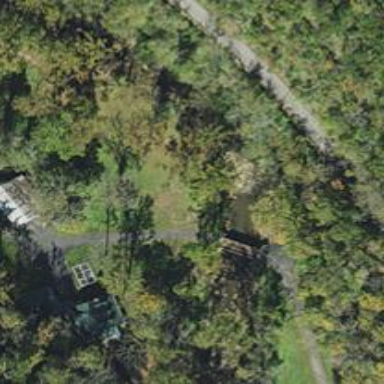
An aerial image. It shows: Service road on bridge.